Field crop: maize
Growth stage: 2
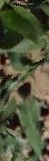
Species: maize